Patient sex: F
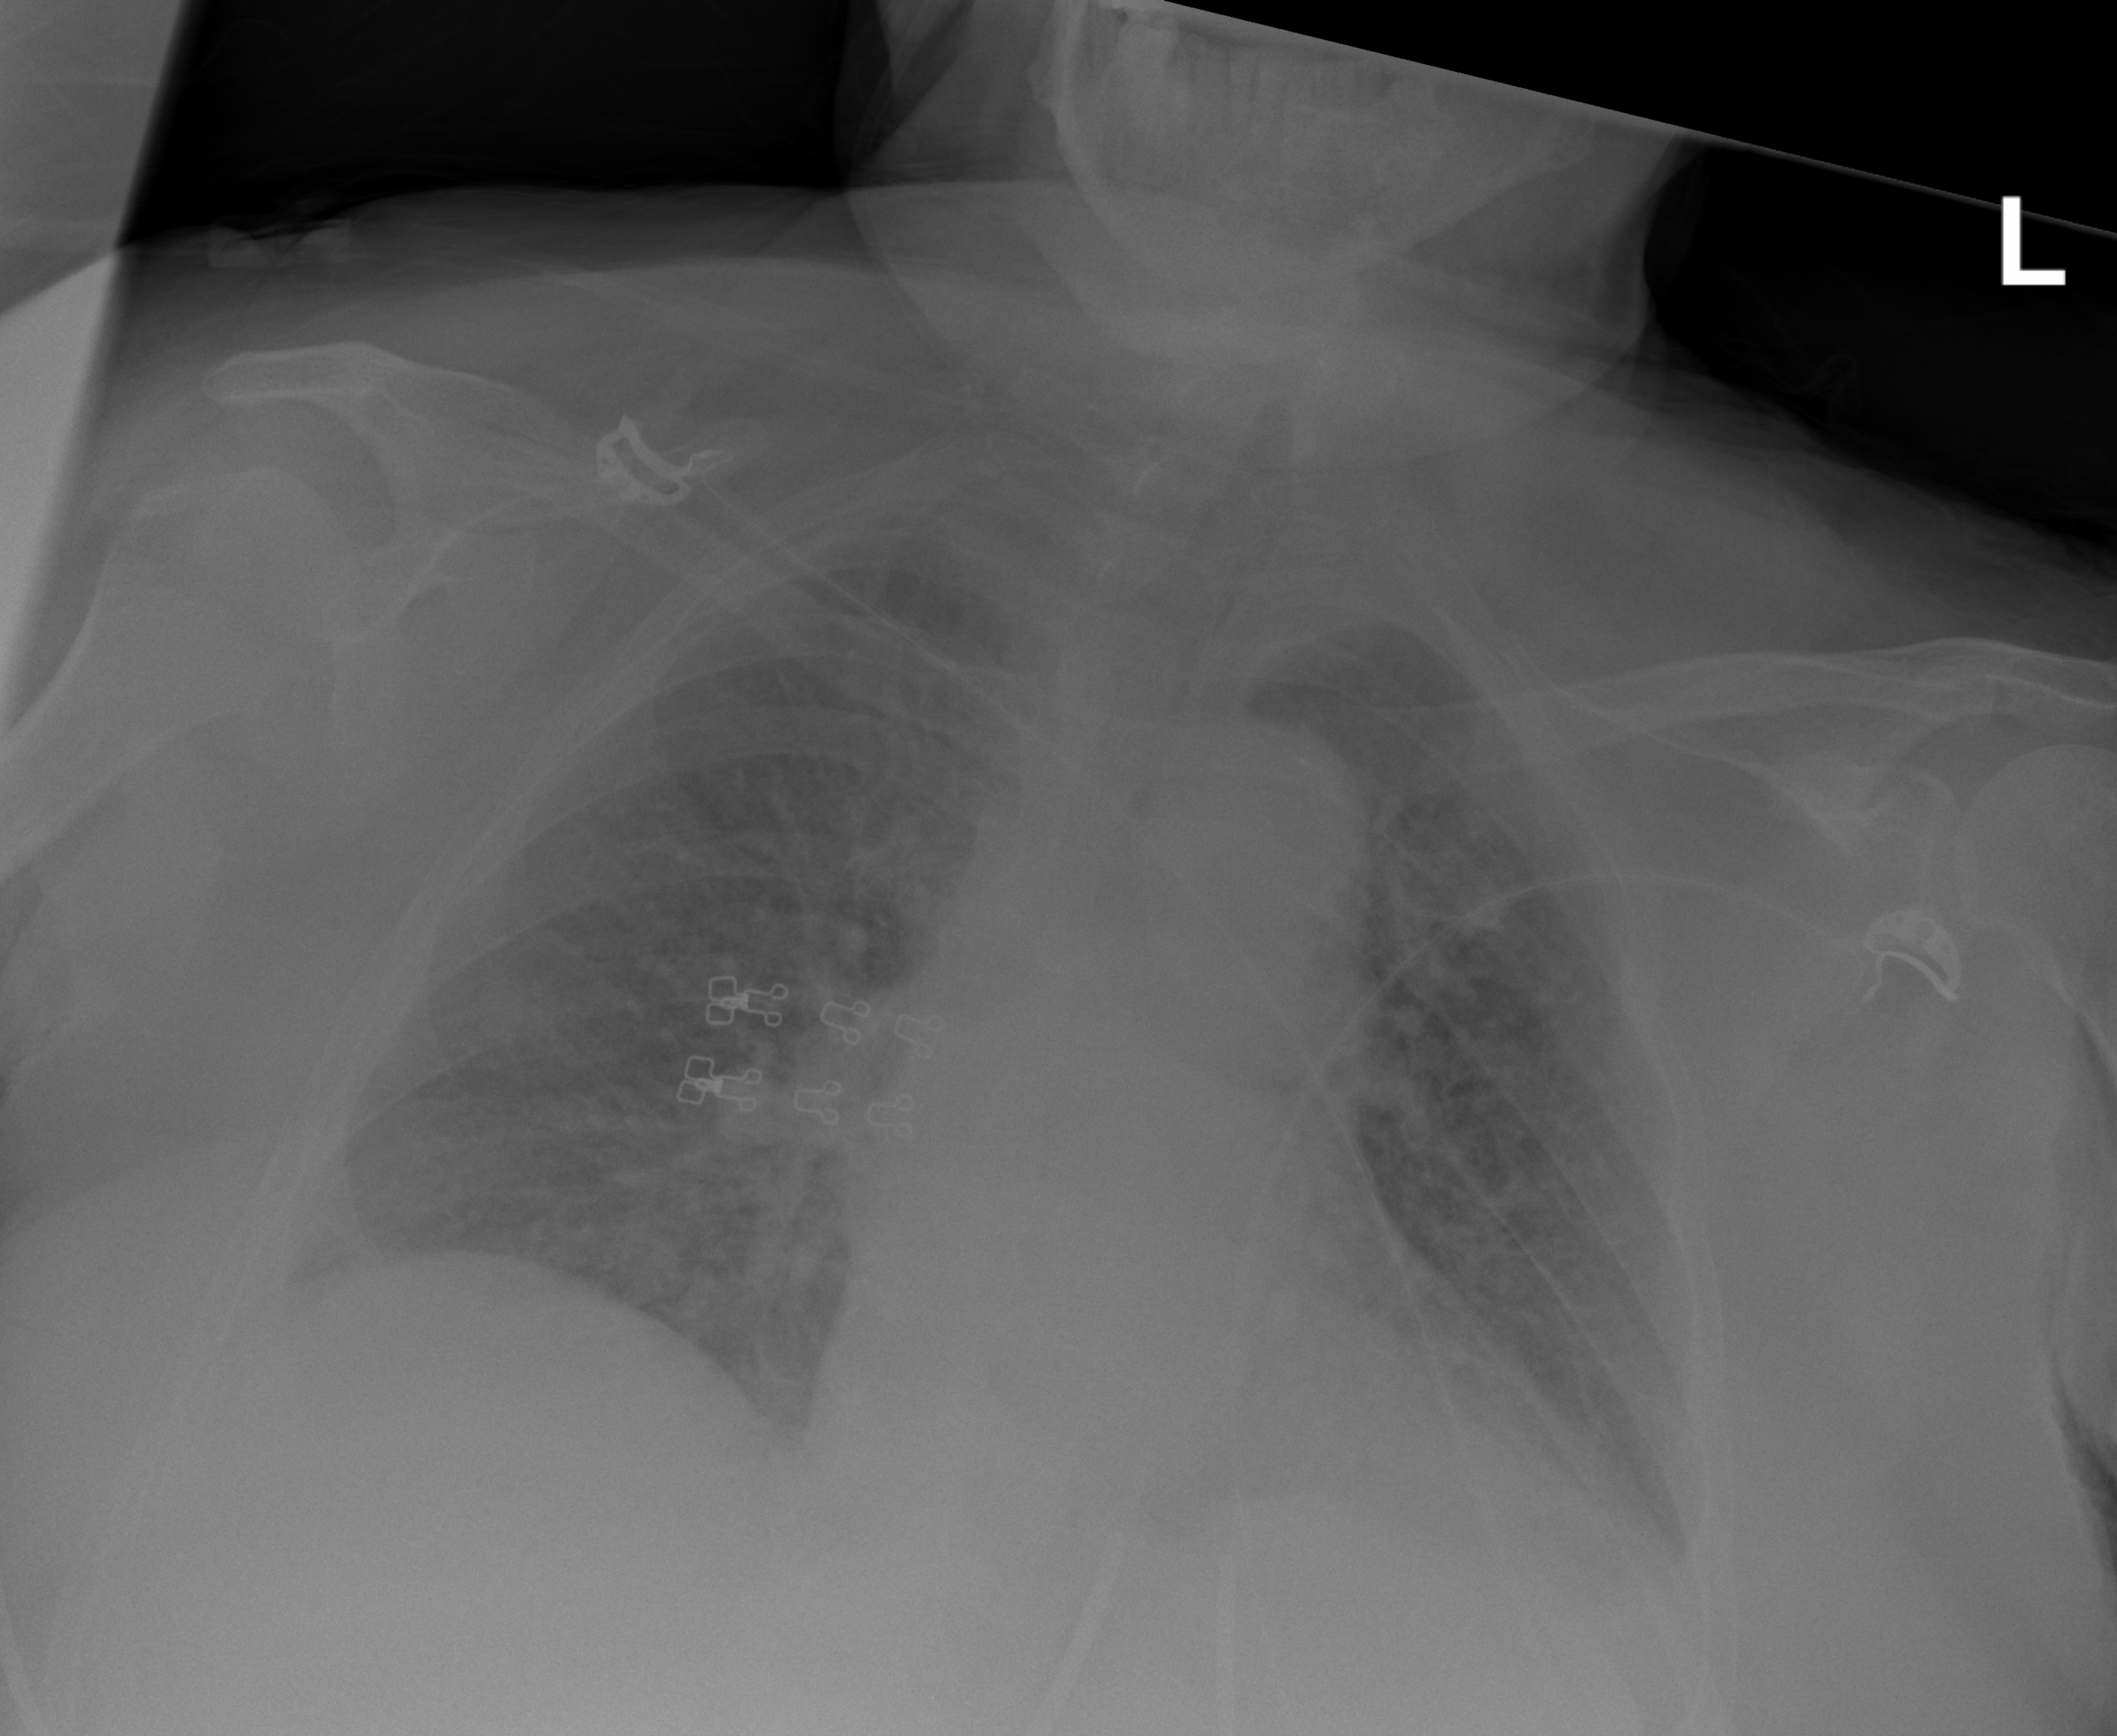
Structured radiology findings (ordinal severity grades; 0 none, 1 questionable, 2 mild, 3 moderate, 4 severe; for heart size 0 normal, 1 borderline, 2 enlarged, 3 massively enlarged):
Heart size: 0
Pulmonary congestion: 3
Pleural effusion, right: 1
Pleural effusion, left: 2
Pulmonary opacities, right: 2
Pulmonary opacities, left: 2
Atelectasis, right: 2
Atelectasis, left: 2